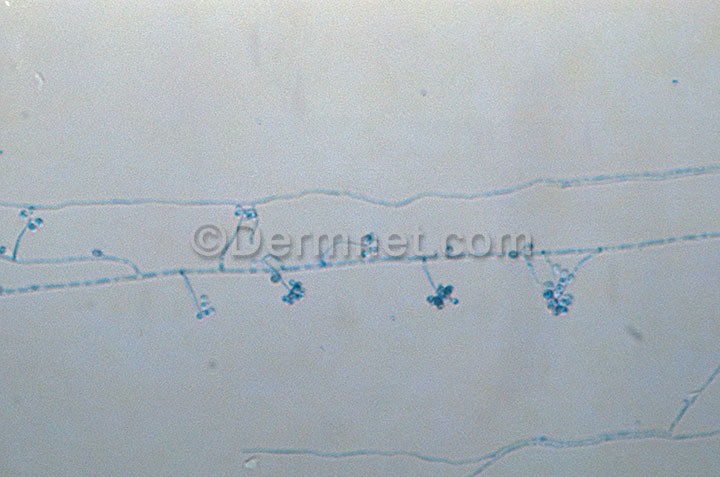
Disease: Tinea Ringworm Candidiasis and other Fungal Infections